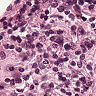
Metastatic tissue present: no